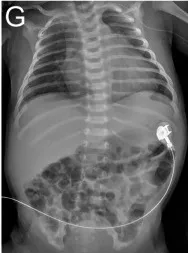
DOH 19 , enlargement of the heart shadow, relatively clear lung field and well-inflated intestinal tube DOH, day of hospitalization.
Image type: radiology (x_ray)